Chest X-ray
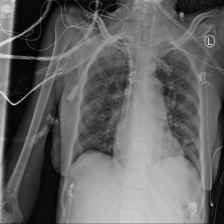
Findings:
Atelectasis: negative
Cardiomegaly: negative
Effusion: negative
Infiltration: positive
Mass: negative
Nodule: negative
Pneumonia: negative
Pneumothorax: negative
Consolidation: negative
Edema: negative
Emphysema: negative
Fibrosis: negative
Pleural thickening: negative
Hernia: negative